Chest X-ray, PA view. Patient: 44 years old, sex M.
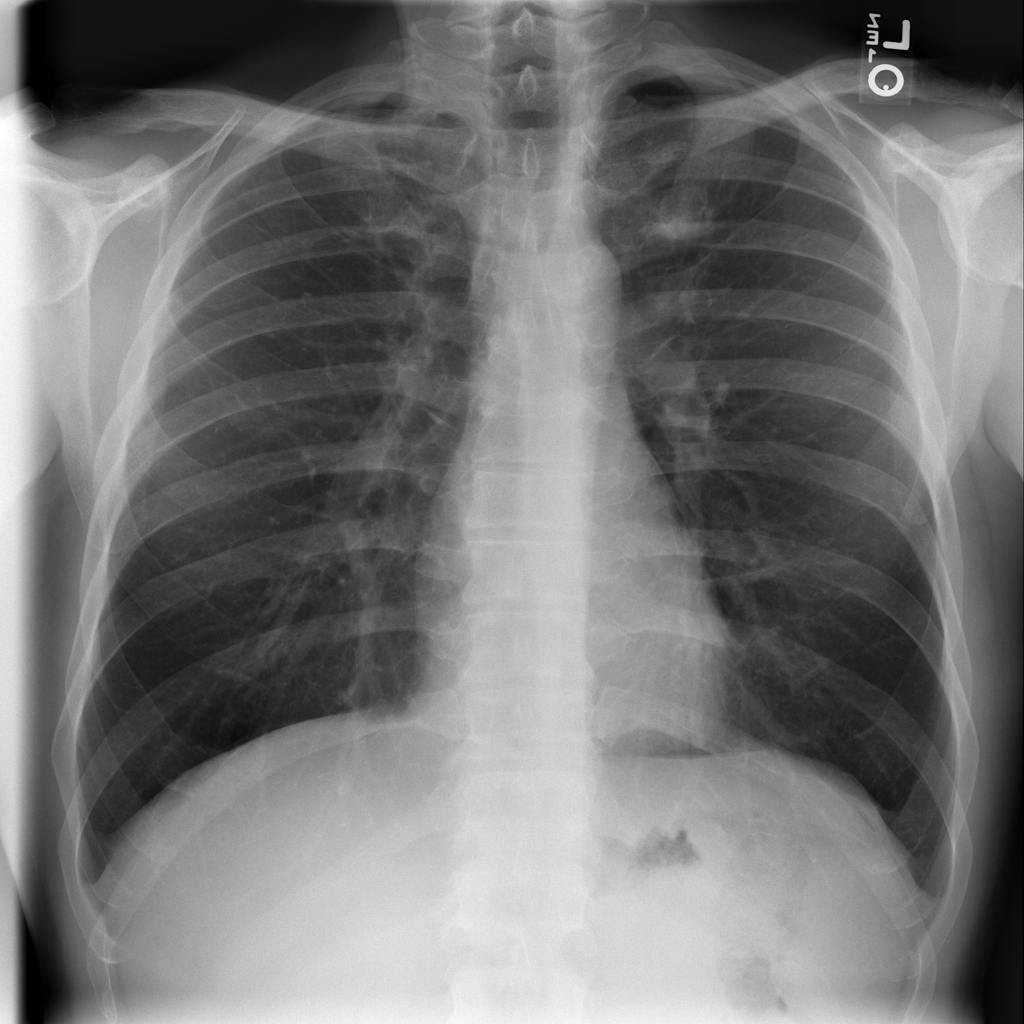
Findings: No Finding